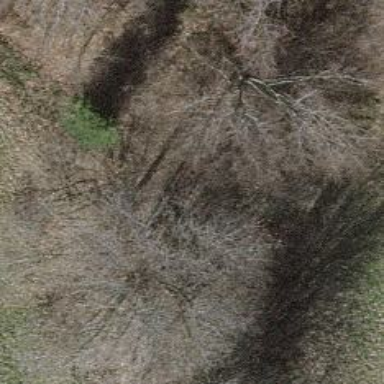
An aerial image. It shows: Row of trees in natural setting.